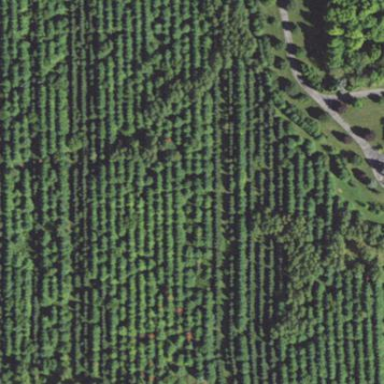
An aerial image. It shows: Forest with evergreen broadleaved trees. This forest may be plantation.